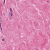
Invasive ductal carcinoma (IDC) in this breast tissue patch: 0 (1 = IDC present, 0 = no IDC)